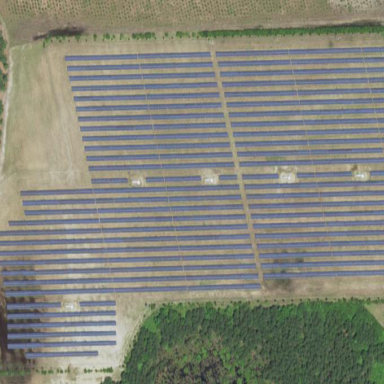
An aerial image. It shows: Solar power plant enclosed by fence. The plant generates electricity using photovoltaic technology.